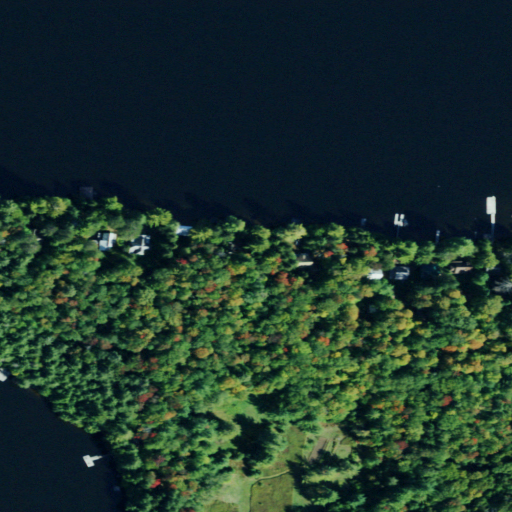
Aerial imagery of cape in New York named Chair Rock Point containing open water, deciduous forest, evergreen forest, woody wetlands, herbaceous wetlands, grassland, and open development